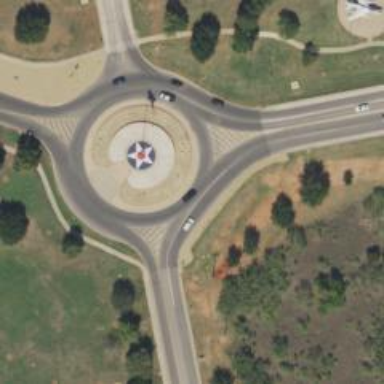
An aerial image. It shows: Secondary road leading to roundabout.